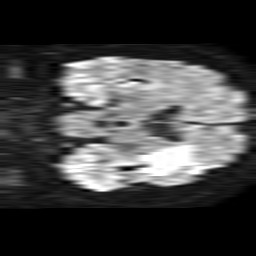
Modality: TRACE
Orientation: coronal
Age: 75
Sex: male
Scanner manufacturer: philips
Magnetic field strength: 1.5 T
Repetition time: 3.947 s
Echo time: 0.1082 s